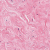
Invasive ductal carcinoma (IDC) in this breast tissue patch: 0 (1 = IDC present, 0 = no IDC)